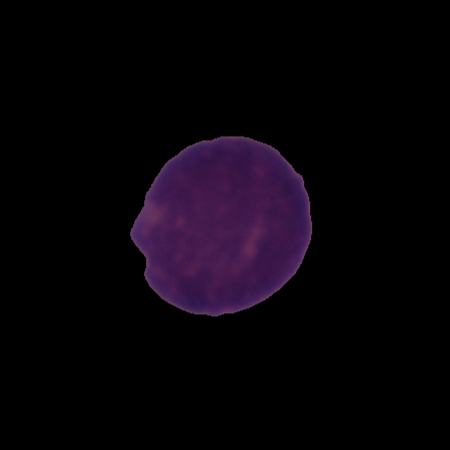
Label: healthy